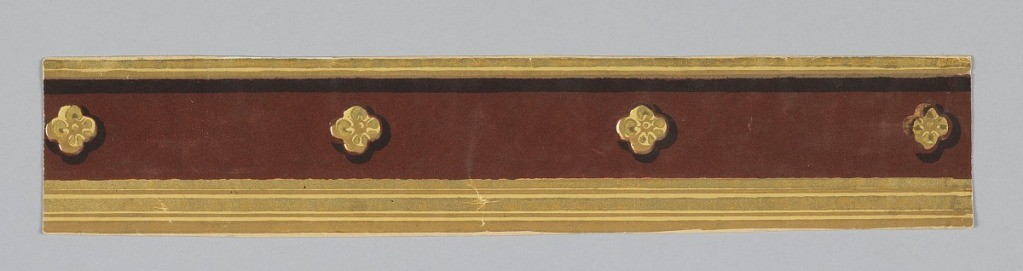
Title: Border
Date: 1860–80
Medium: Block-printed on machine-made paper
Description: Flocked and highlighted with metallic gold ink. A row of simple rosettes decorates this band with a flocked, shaded background and striped edgings. Printed in maroon flocking, metallic gold, ochre and black flocking.

H#6